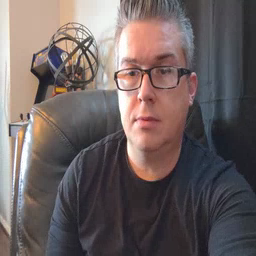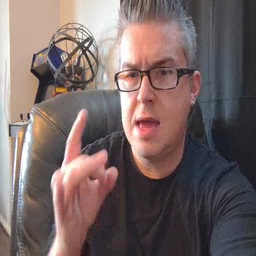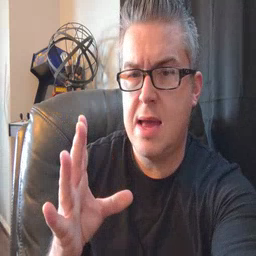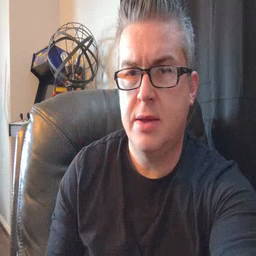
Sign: hate